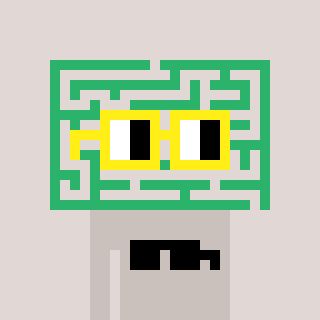
a pixel art character with square yellow glasses, a maze-shaped head and a foggrey-colored body on a warm background